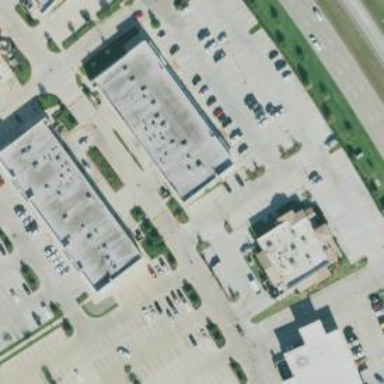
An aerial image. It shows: Post office.